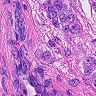
Metastatic tissue present: yes